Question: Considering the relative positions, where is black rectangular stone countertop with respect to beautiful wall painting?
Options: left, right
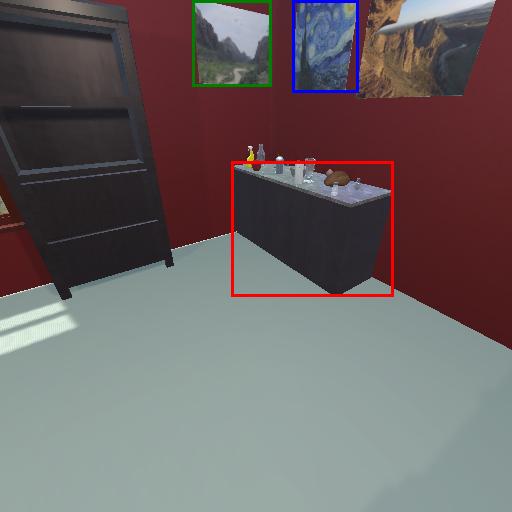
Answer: left